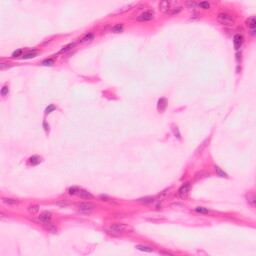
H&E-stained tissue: Colon